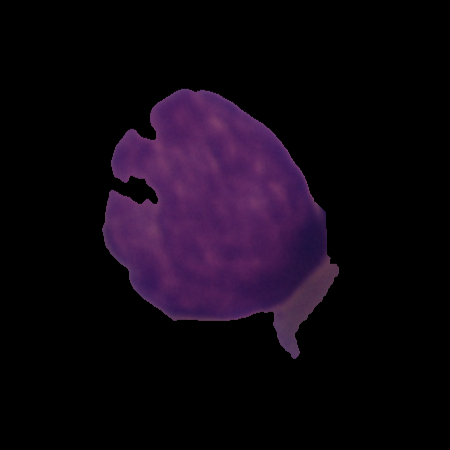
Label: cancer